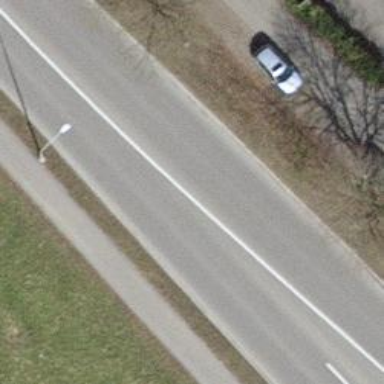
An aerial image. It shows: Primary road with asphalt surface.